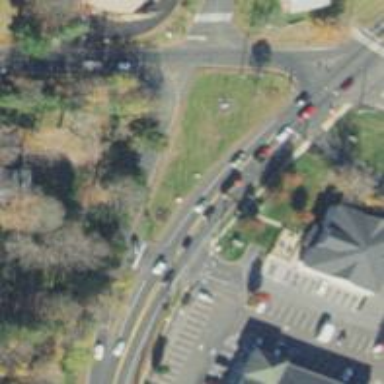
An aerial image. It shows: Secondary link road.